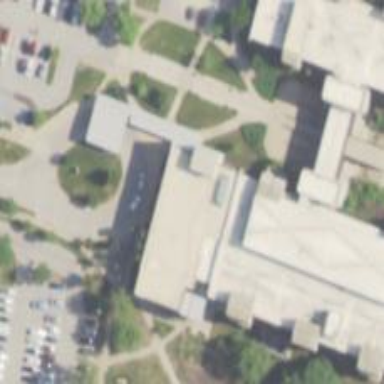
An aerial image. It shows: University building.